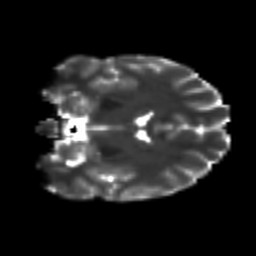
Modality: T2w
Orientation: coronal
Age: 25
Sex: female
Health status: healthy
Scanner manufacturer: ge
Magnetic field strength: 3 T
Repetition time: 11 s
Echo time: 0.072 s